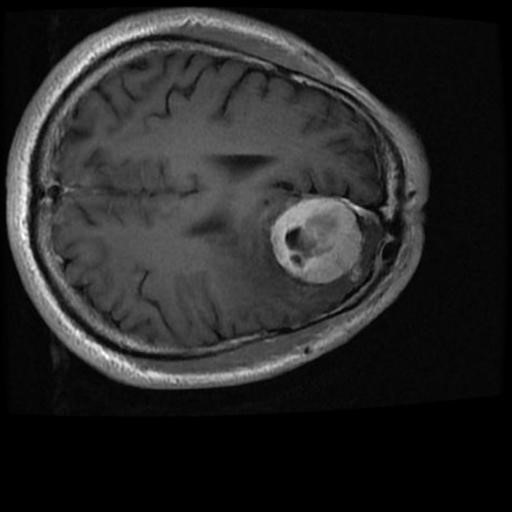
Label: brain_menin